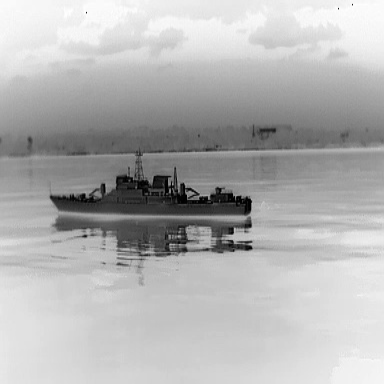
There is a warship in the infrared image.